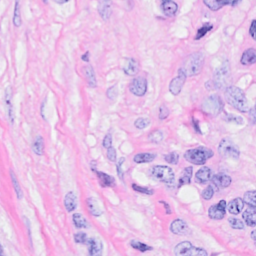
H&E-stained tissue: Breast